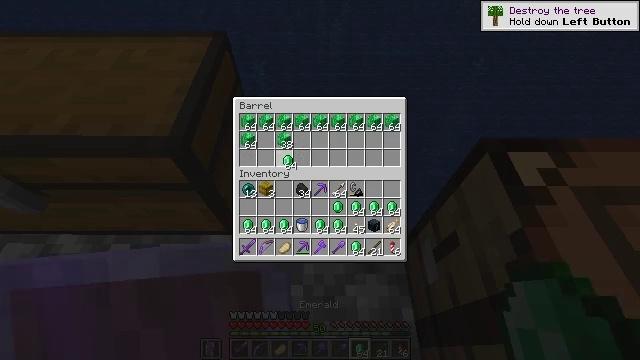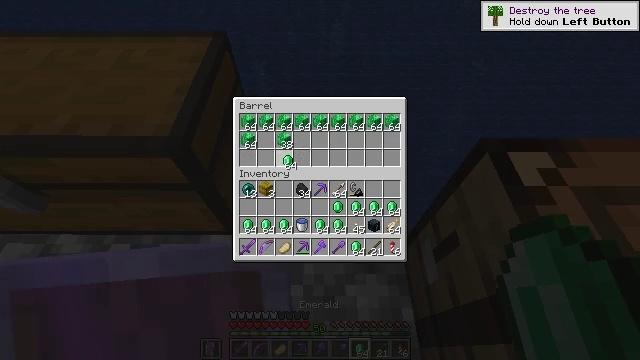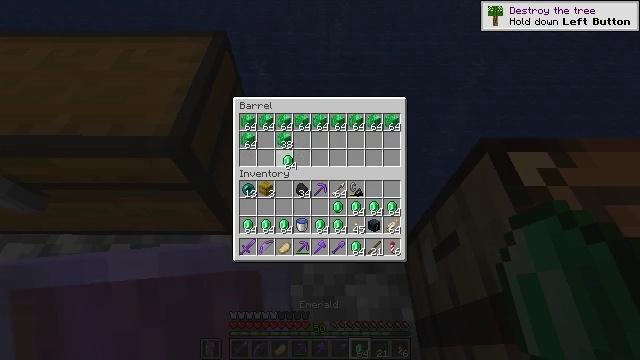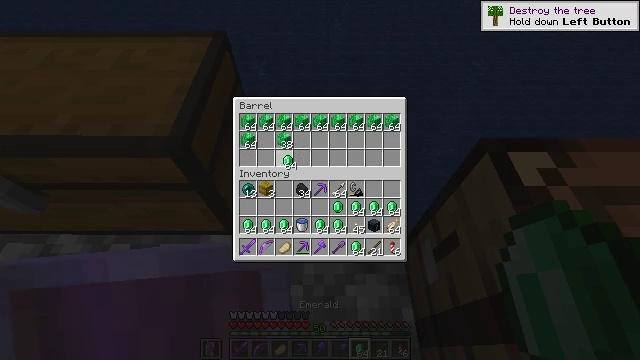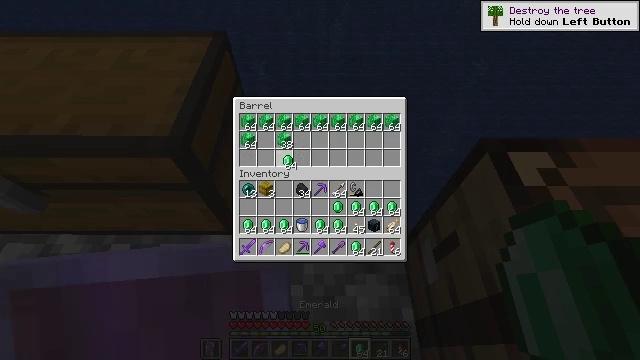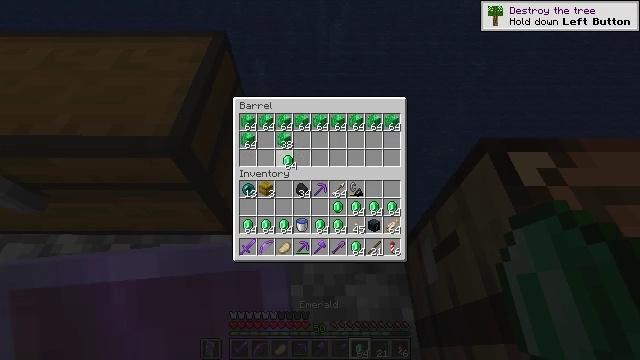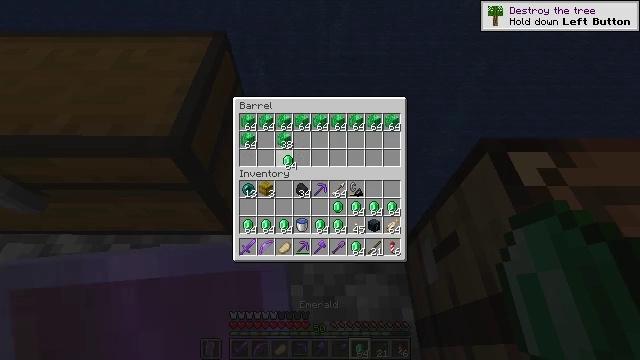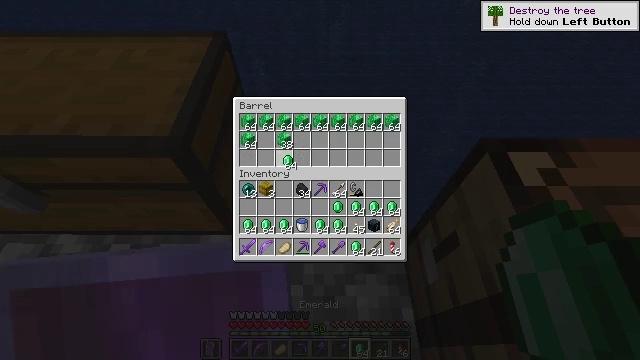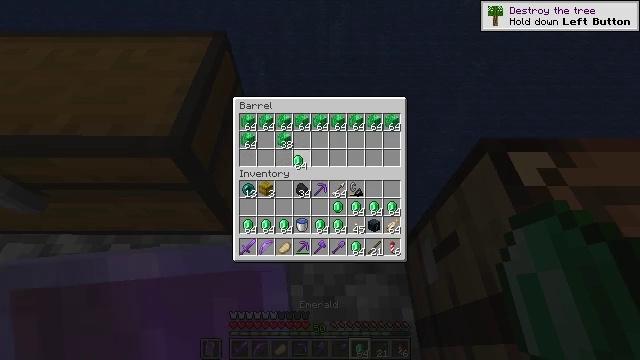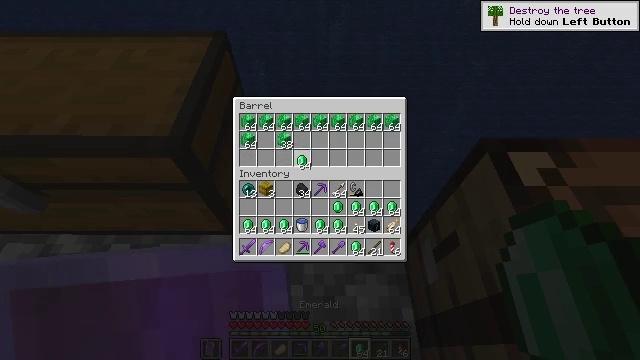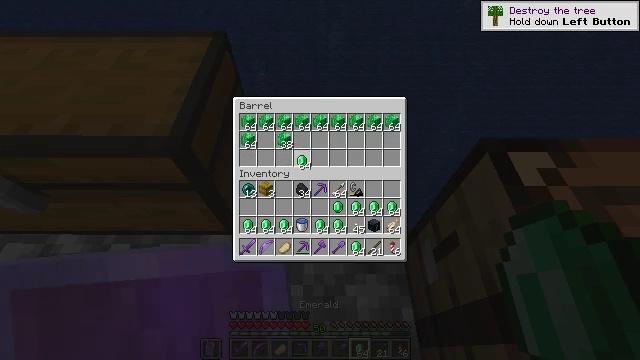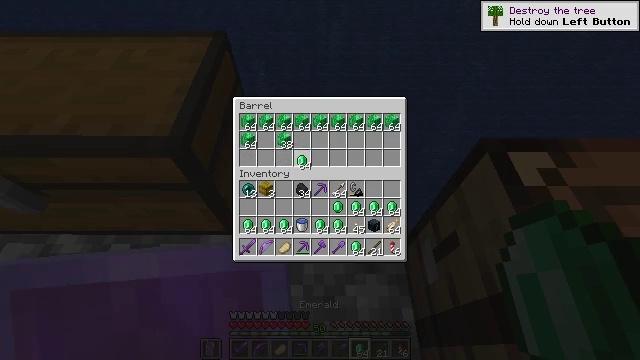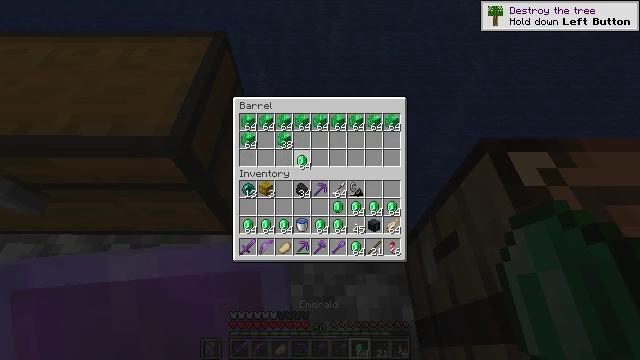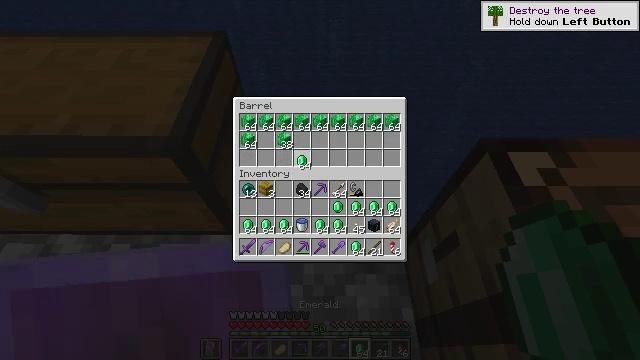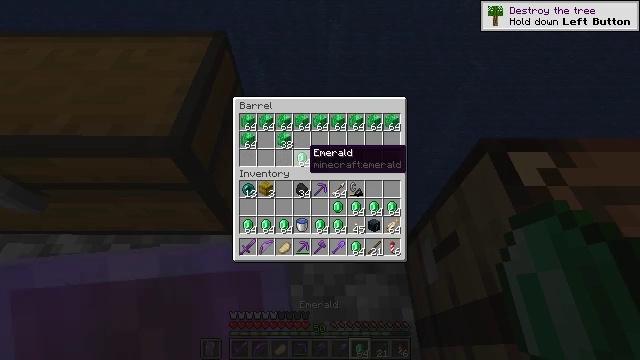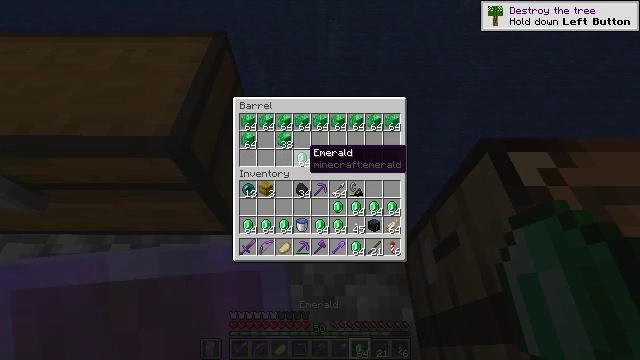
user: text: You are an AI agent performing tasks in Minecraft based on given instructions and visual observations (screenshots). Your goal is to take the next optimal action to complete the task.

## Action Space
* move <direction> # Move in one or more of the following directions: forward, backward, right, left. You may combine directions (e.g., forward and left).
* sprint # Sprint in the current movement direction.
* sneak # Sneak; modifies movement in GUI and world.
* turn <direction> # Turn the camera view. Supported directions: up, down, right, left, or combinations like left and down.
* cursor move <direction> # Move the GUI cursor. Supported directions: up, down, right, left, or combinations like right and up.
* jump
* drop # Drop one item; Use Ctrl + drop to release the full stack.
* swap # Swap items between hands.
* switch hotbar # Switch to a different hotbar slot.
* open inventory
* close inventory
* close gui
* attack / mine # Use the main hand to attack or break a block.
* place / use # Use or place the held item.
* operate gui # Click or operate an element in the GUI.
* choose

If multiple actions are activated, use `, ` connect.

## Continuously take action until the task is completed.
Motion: motion action
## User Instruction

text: Combine emeralds to craft an emerald block.
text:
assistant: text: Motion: sneak
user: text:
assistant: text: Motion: sneak
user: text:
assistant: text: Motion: sneak
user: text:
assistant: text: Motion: sneak
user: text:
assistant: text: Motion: sneak
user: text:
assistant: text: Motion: sneak
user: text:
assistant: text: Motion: sneak
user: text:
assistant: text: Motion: sneak, turn right
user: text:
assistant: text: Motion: no_op
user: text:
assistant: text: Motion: no_op
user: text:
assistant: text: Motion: no_op
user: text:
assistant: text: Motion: attack / mine
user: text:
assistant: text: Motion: attack / mine
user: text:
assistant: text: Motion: no_op
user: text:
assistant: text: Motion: no_op
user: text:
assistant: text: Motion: no_op
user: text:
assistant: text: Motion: no_op
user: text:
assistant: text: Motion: no_op
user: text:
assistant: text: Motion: no_op
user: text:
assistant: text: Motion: no_op
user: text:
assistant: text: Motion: no_op
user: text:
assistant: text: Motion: no_op
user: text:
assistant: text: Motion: no_op
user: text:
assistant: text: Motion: no_op
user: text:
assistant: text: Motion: no_op
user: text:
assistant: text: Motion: attack / mine
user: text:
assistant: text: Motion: attack / mine
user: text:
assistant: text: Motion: no_op
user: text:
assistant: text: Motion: no_op
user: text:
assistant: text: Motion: no_op